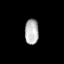
Tissue: lung
Cell type: Endothelial cells
Senescence score: 0.668
Nuclear area (px): 339
Mean DAPI intensity: 182.286